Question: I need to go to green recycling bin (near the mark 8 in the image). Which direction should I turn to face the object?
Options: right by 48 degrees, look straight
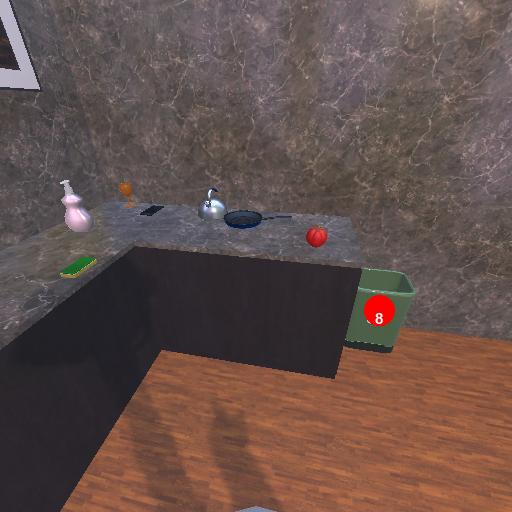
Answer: right by 48 degrees